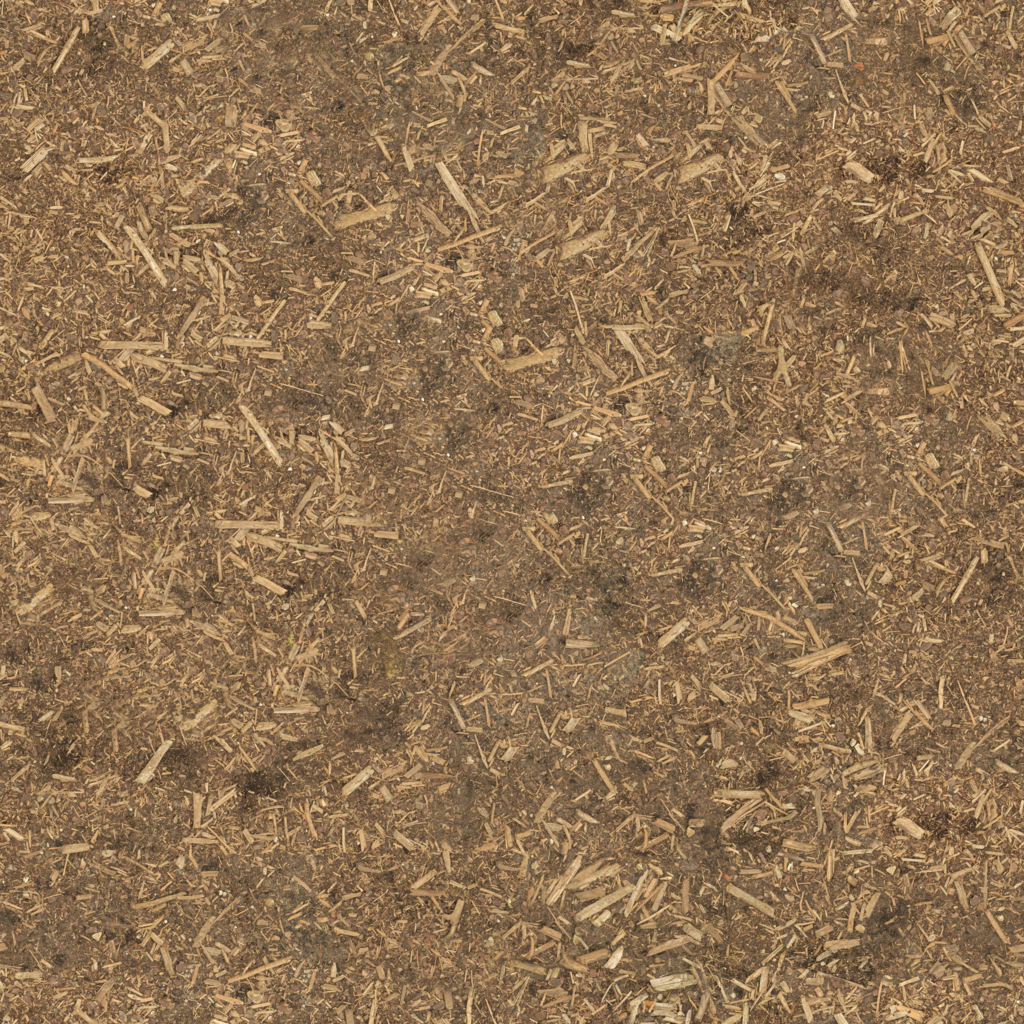
Texture map type: Color